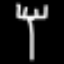
Label: fork